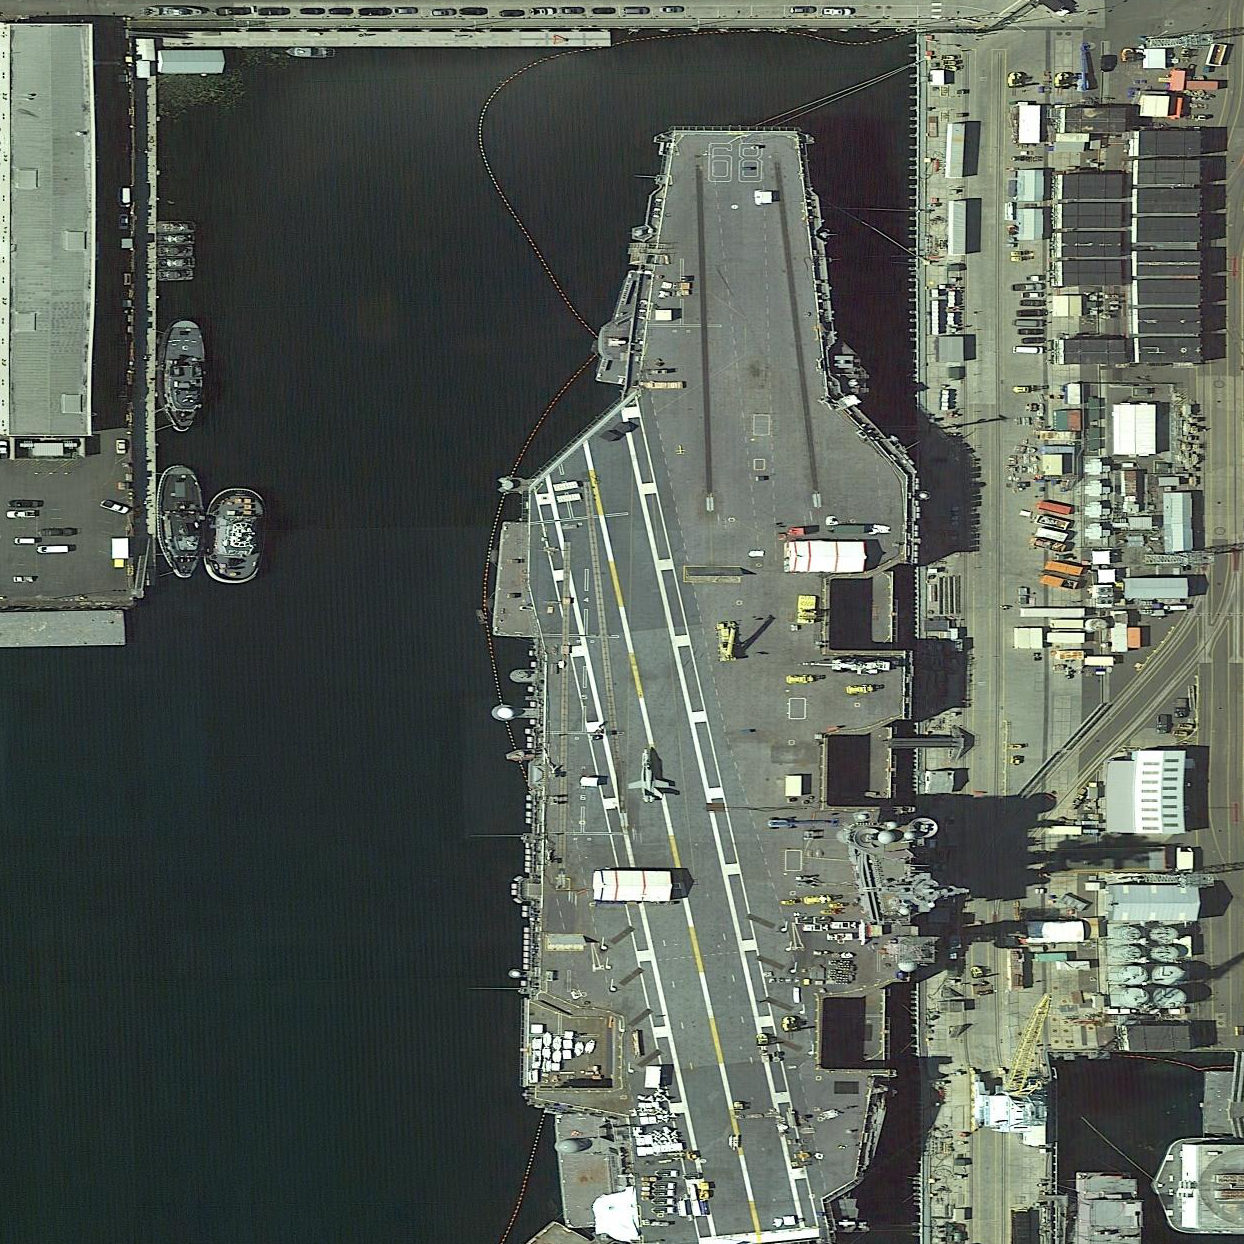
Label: Nimitz-class_aircraft_carrier